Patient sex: M
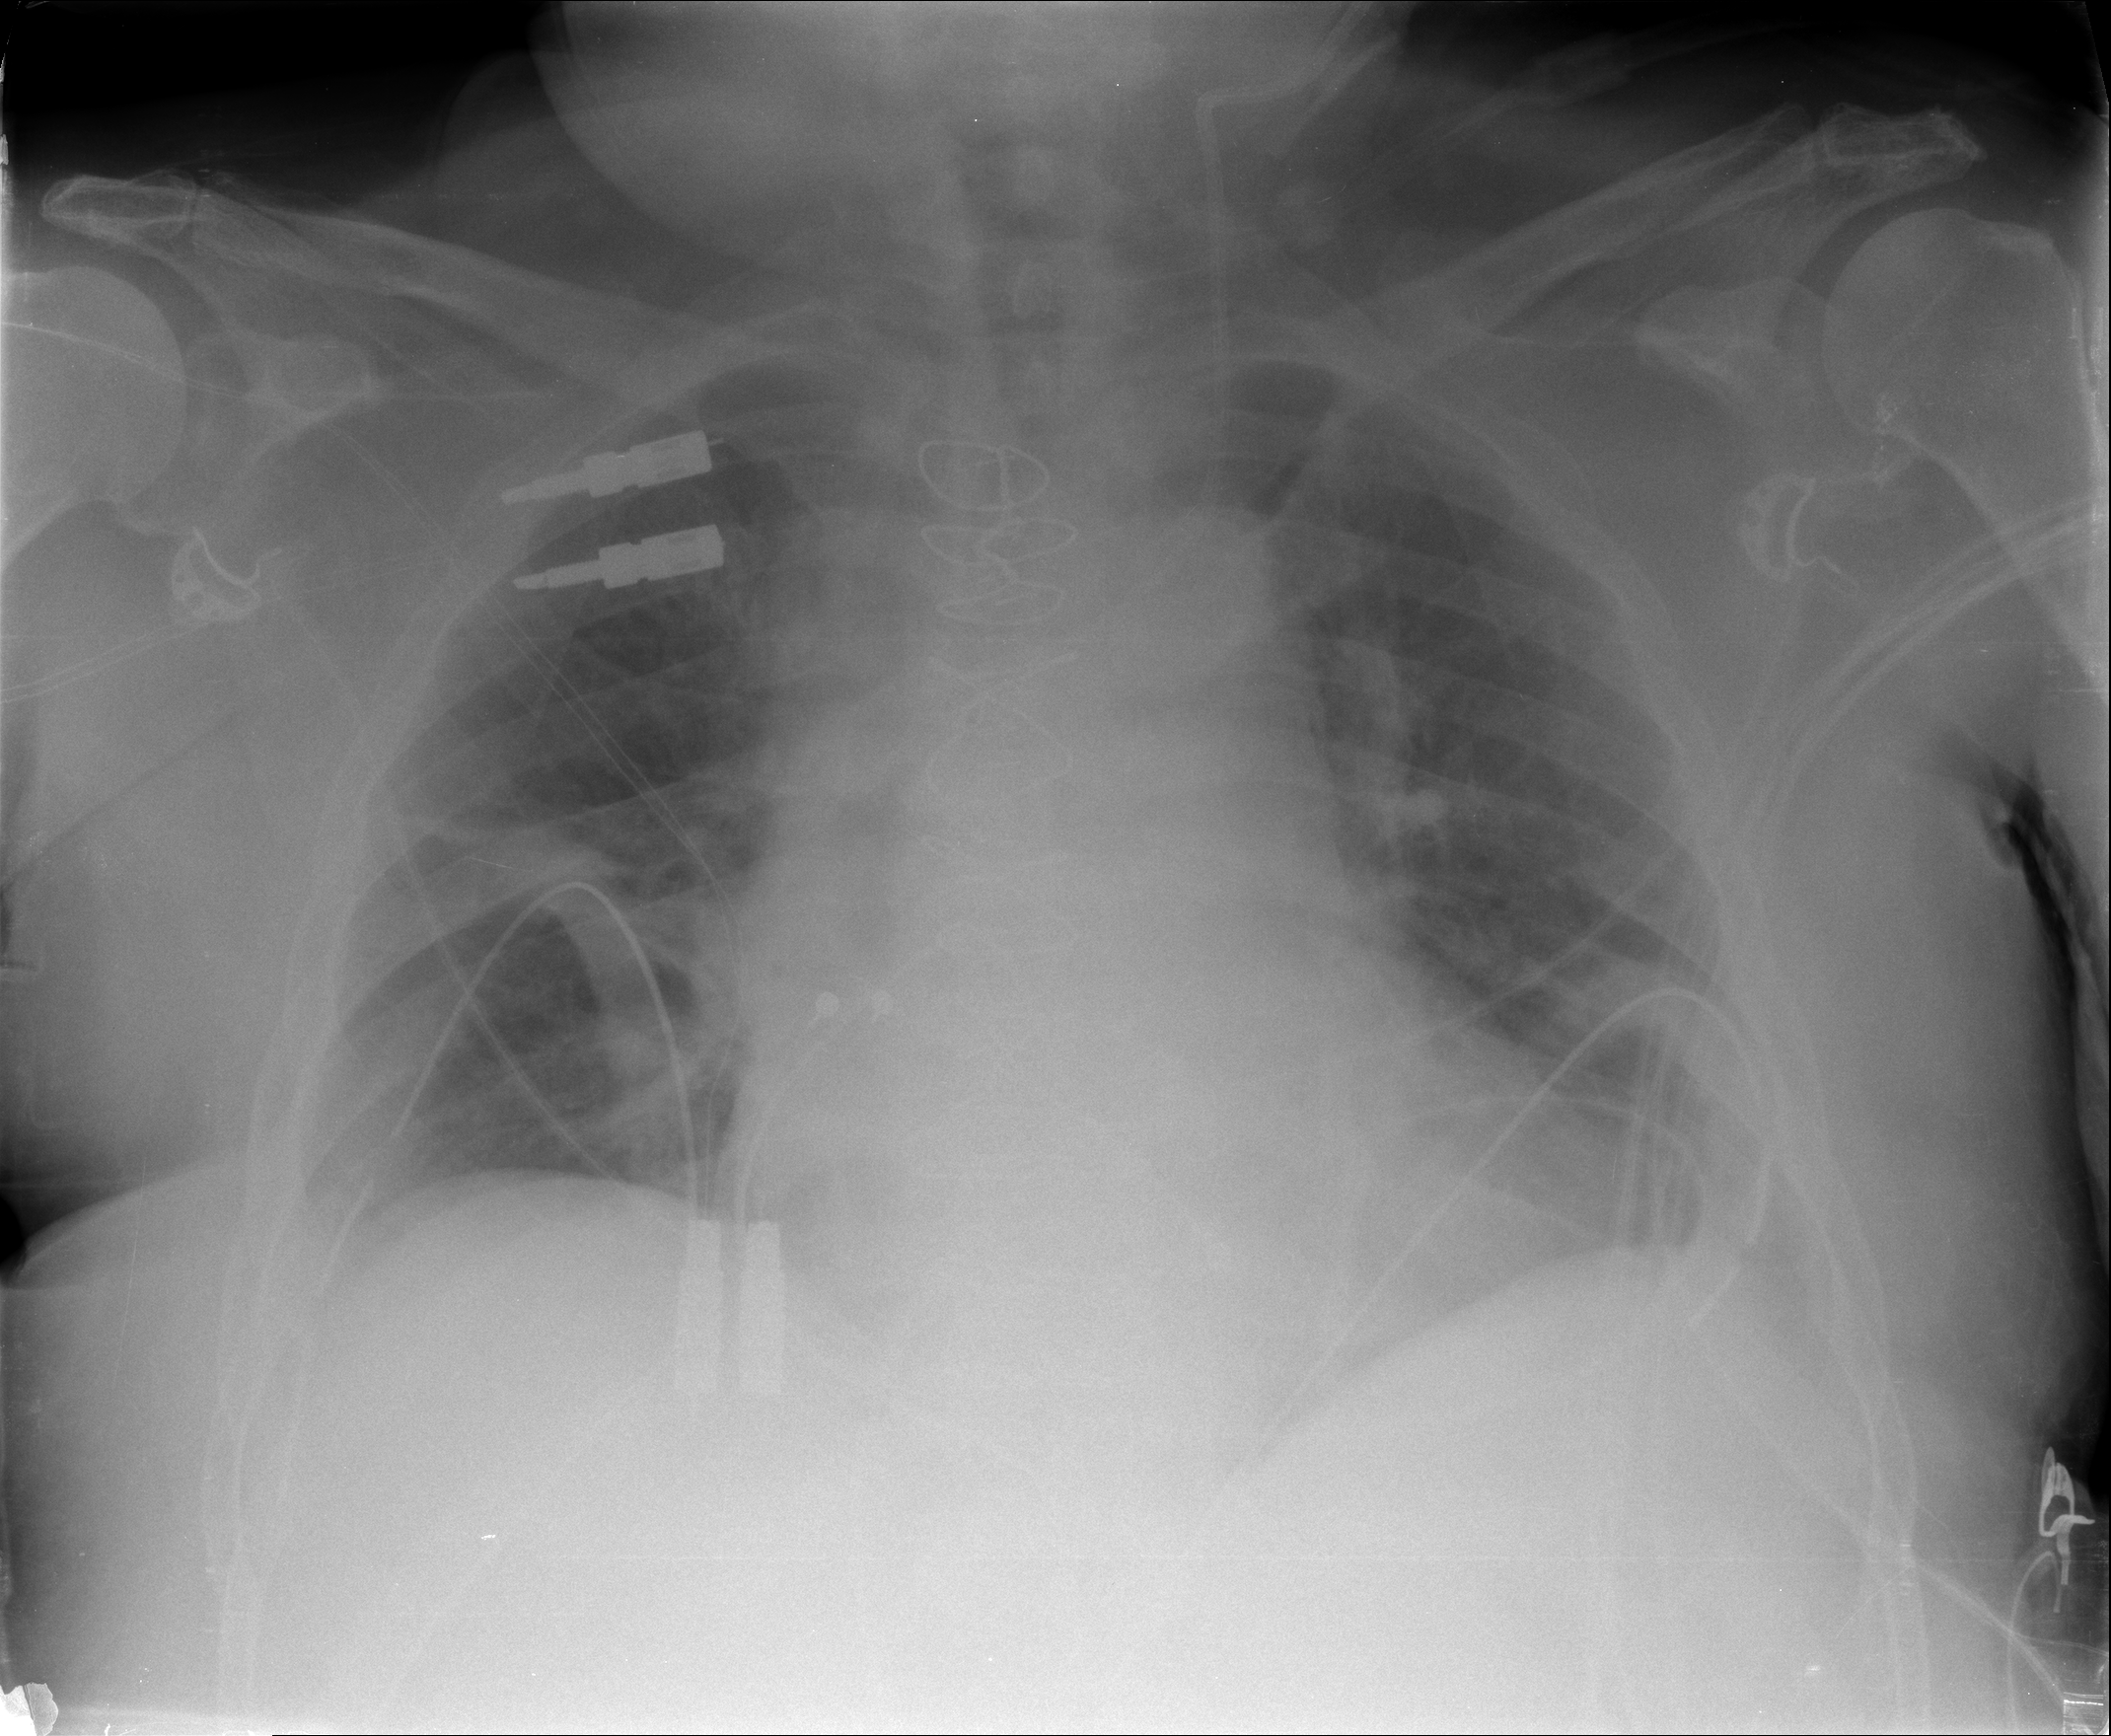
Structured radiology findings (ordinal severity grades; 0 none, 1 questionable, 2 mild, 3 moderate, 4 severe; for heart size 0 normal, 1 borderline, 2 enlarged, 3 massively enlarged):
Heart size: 0
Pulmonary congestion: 1
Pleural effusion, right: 0
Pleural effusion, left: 0
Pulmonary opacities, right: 0
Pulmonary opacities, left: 1
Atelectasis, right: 1
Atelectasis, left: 1